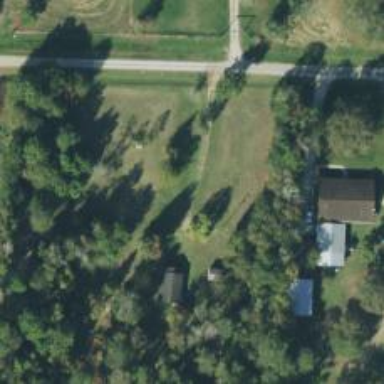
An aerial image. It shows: Driveway leading to service road.